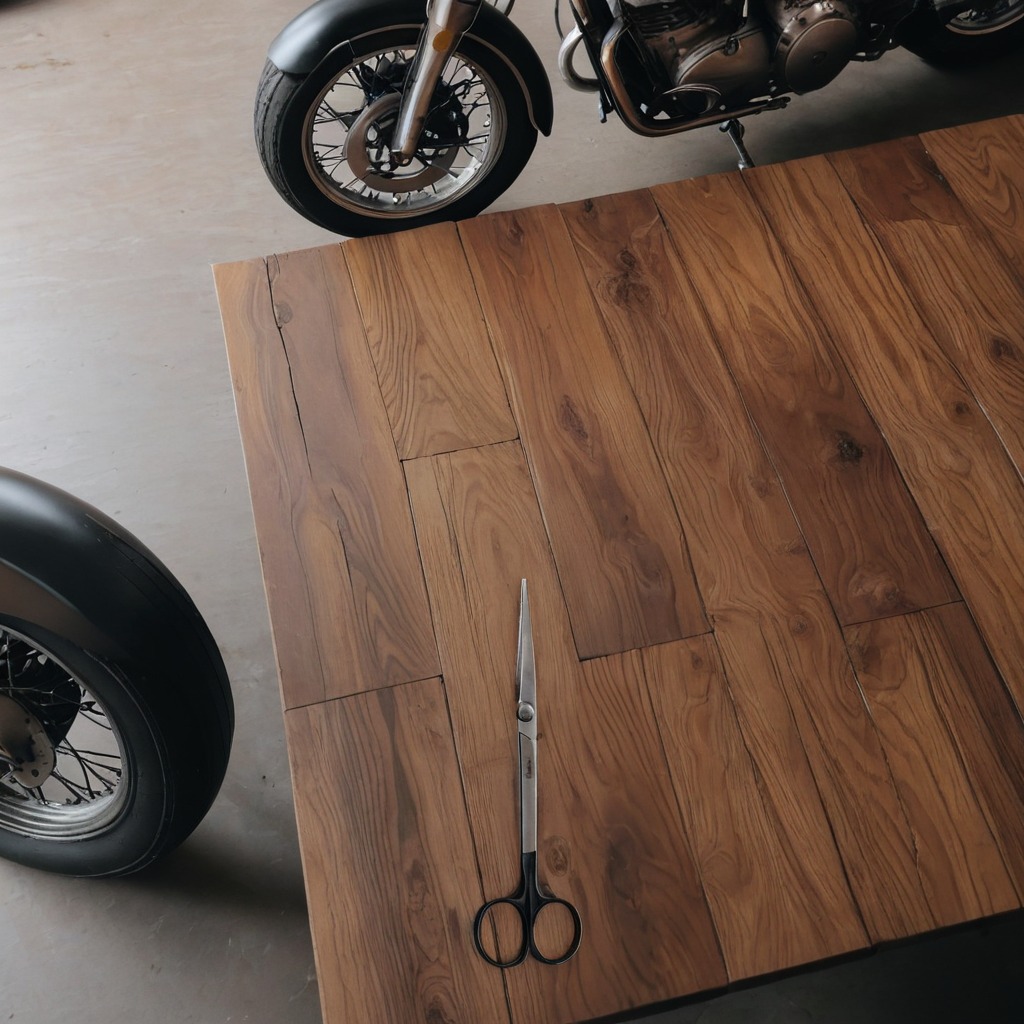
A scissor is lying on the wooden table in the garage.